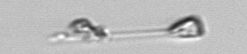
Label: Asterionellopsis_glacialis